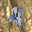
Label: 4